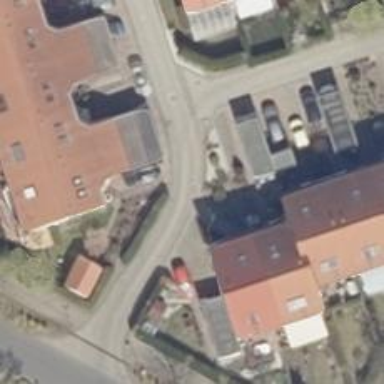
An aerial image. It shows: Living street.